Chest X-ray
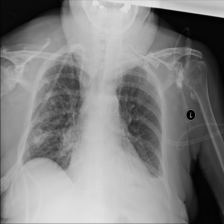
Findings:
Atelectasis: negative
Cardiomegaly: negative
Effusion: negative
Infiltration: negative
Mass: negative
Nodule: negative
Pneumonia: negative
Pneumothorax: negative
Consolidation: positive
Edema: negative
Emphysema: negative
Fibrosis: negative
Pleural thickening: negative
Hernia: negative